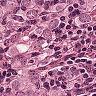
Metastatic tissue present: yes